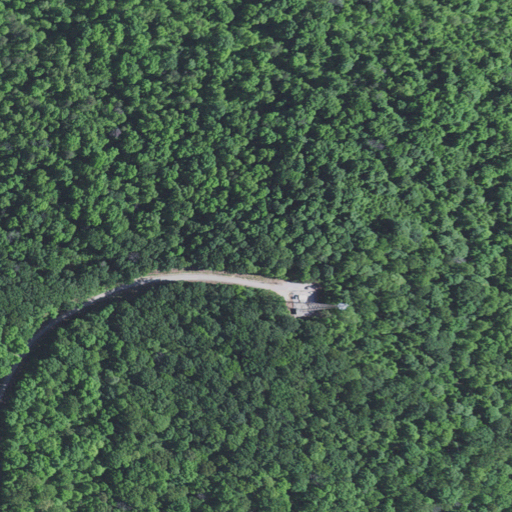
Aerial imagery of mountain in Kentucky named Cash Knob containing deciduous forest, mixed forest, and open development